Question: I have a 'TextField' with its 'textDirection' set to 'rtl' (Right-to-Left). When I select the 'TextField', I expect the cursor go to the end, as usual, but cursor goes to one position before the end.

'''
TextField(
textDirection: TextDirection.rtl,
controller: widget.controller,
decoration: InputDecoration(
contentPadding: EdgeInsets.all(8),
isDense: true,
focusedBorder: OutlineInputBorder(
borderSide: BorderSide(
width: 2,
color: Theme.of(context).primaryColor,
),
borderRadius: BorderRadius.circular(8),
),
enabledBorder: OutlineInputBorder(
borderSide: BorderSide(
width: 1.7,
color: Colors.grey.withOpacity(0.3),
),
borderRadius: BorderRadius.circular(8),
),
),
),
);
'''
How can I make the cursor appear at the end instead?
UPDATE: I realized that specifying controller in the 'TextField' make the problem appear. but i need cotroller in this situation.
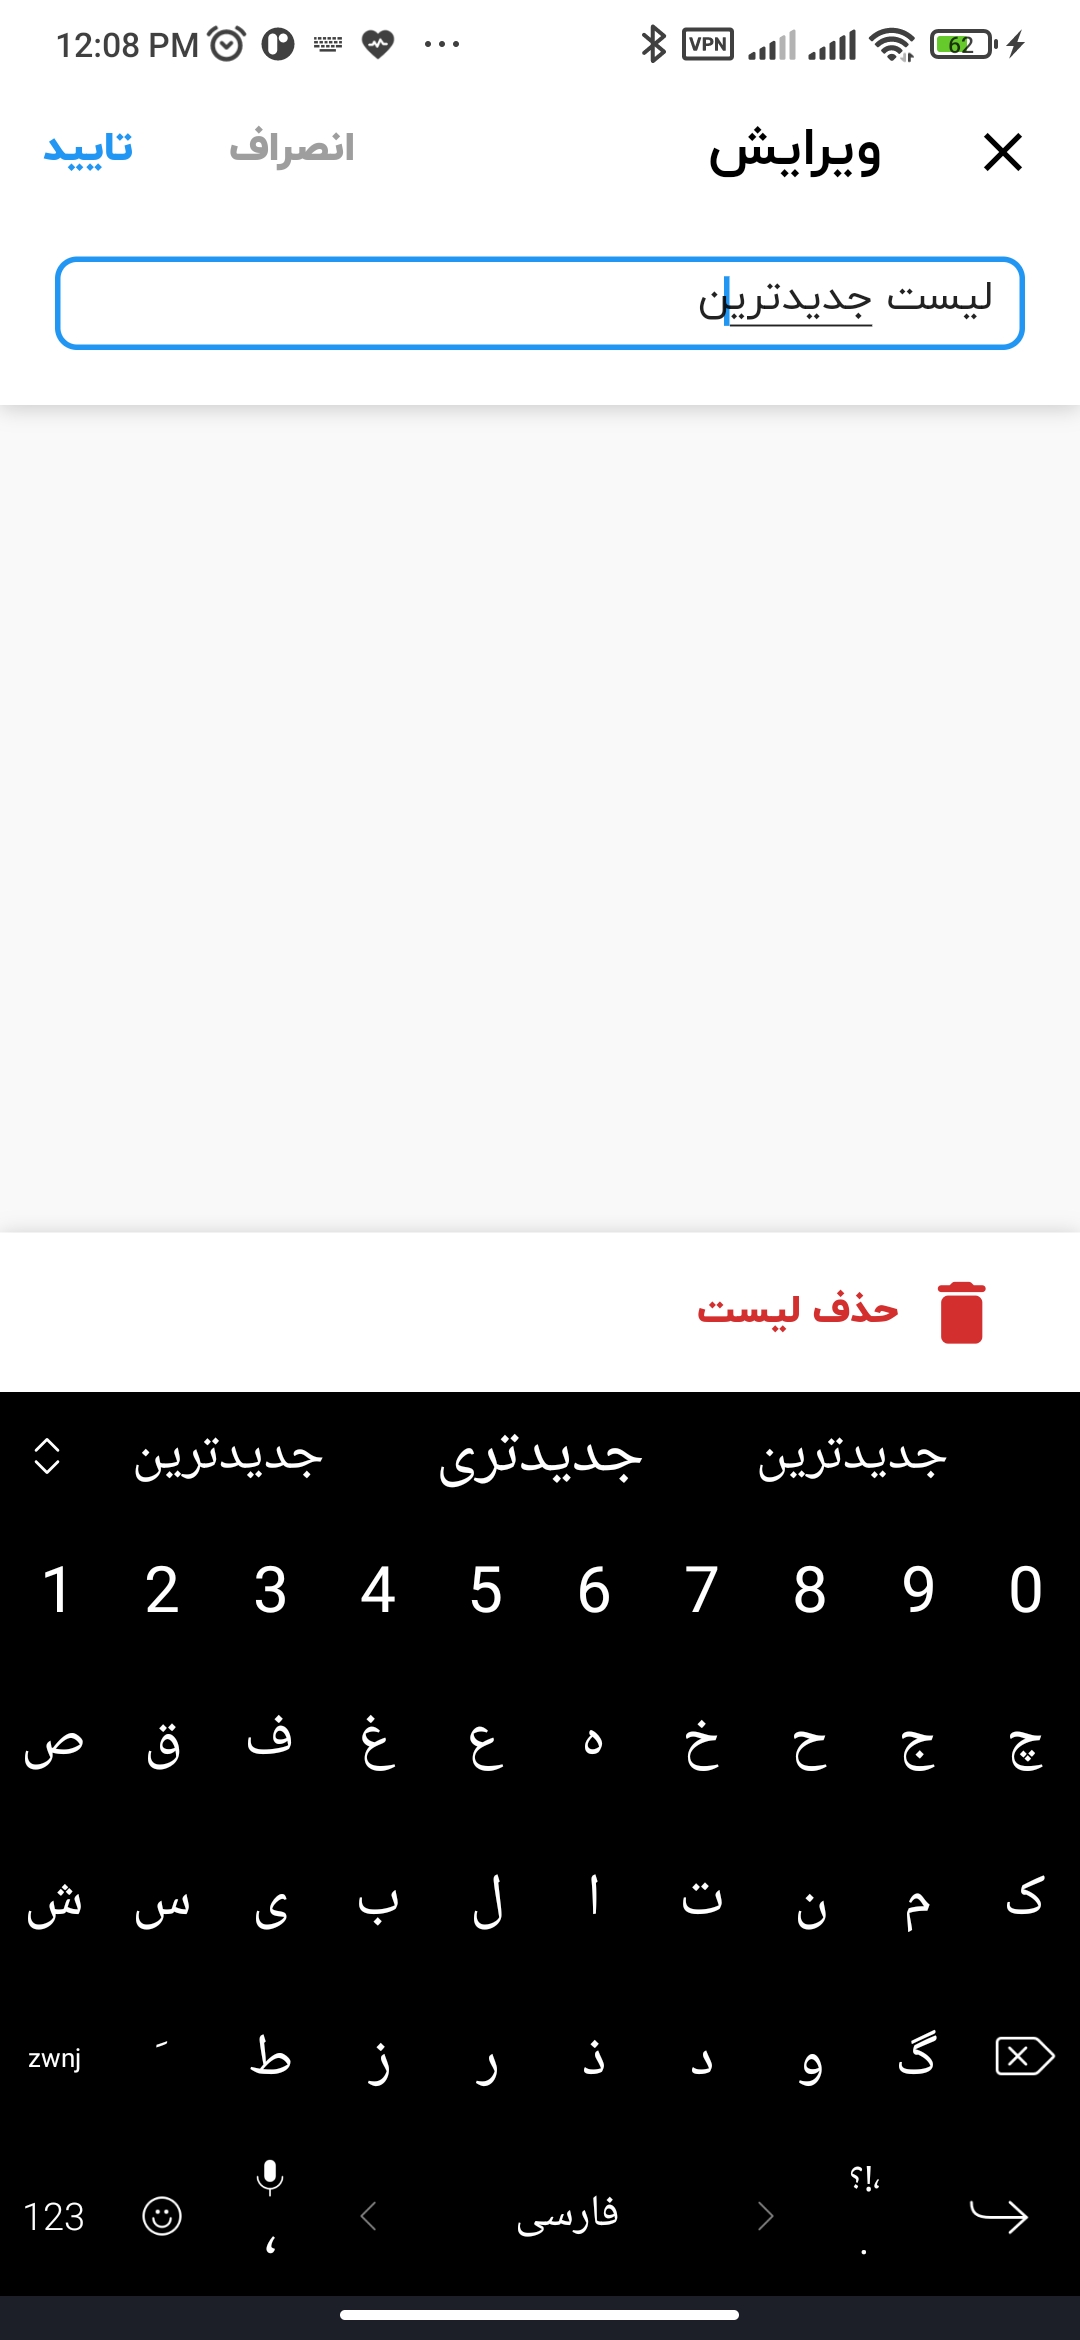
Answer: I think this because of each arabic character is encoded as 2 to 4 bytes.
Any way this code can do the trick
'''
TextField(
onTap: (){
if(controller.selection == TextSelection.fromPosition(TextPosition(offset: controller.text.length -1))){
setState(() {
controller.selection = TextSelection.fromPosition(TextPosition(offset: controller.text.length));
});
}
},
controller: controller,
...
);
'''